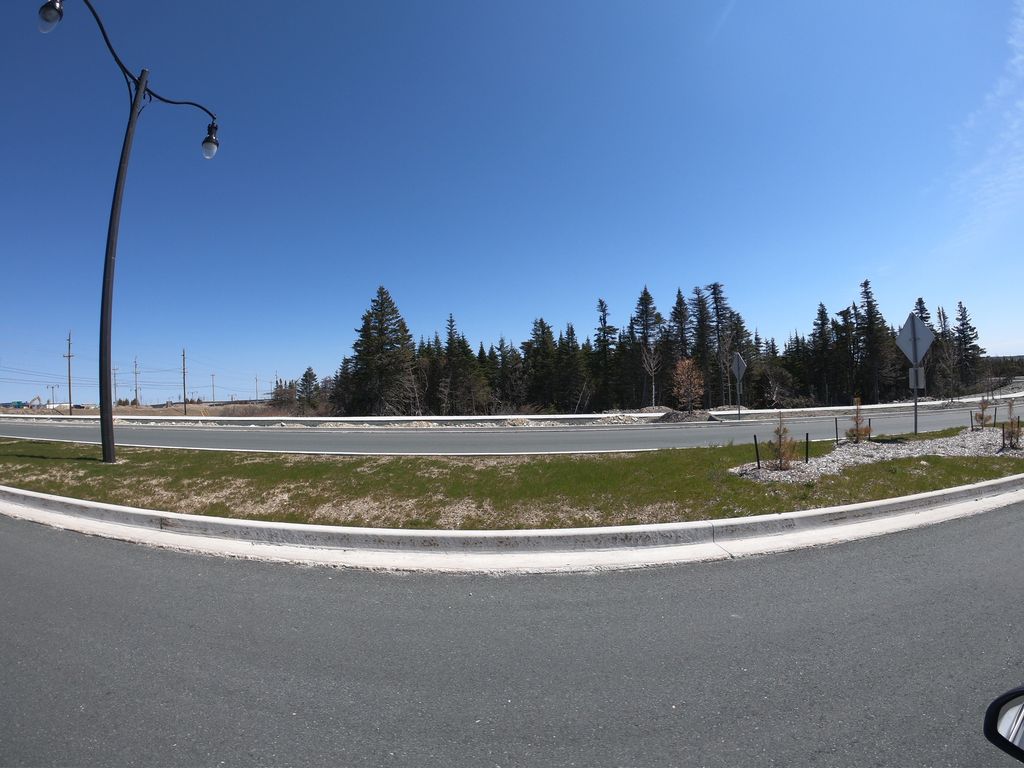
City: st_johns